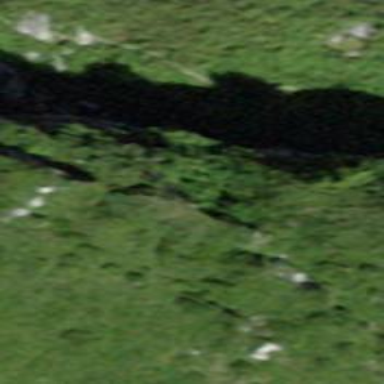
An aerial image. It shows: Natural cliff.